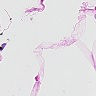
Metastatic tissue present: no